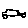
Label: car